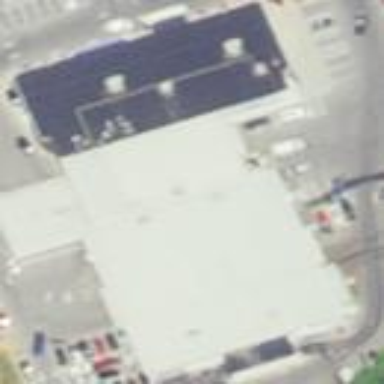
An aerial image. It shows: Car shop building.